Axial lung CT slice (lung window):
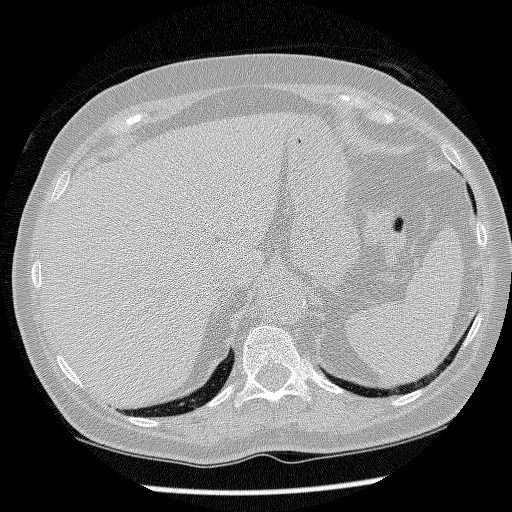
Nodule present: no